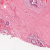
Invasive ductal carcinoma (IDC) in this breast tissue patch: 0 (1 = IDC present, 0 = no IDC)